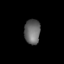
Tissue: lung
Cell type: Epithelial cells
Senescence score: 0.141
Nuclear area (px): 386
Mean DAPI intensity: 105.023